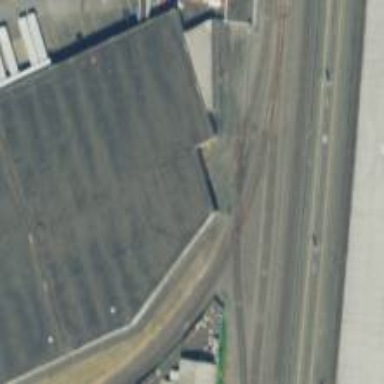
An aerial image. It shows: Railway crossing.